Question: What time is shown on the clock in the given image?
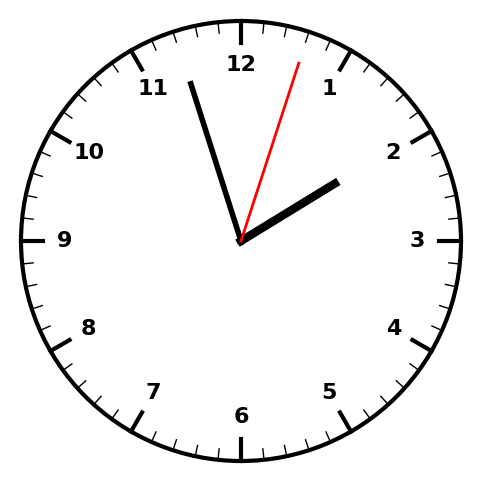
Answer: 01:57:03